Question: In my case. i want to create an onclick event that will be do multiple work.

in this image has an Add Item button. it will be increased the below html when click on it.
'''
var addItemHTML = '<tr class="hold-item"> <td><strong>'+typeField.value+': </strong></td> <td><input type="text"></td> <td><img class="cancel-item" src="icon/cancel.png" height="25px"></td> </tr>';
'''
So far so good. but here, i want to remove increased html one by one as my choose by click on each close icon. but i can't di that!
i'm trying with this below javascript.
'''
var cancelIcon = document.getElementsByClassName("cancel-icon");
var holeElement = document.getElementsByClassName("hole-element");
for(i=0;i < holeIElement.length;i++){
cancelIcon[i].onclick = function(){
holeElement[i].remove();
}
}
'''
it doesn't work. if anyone solve me!
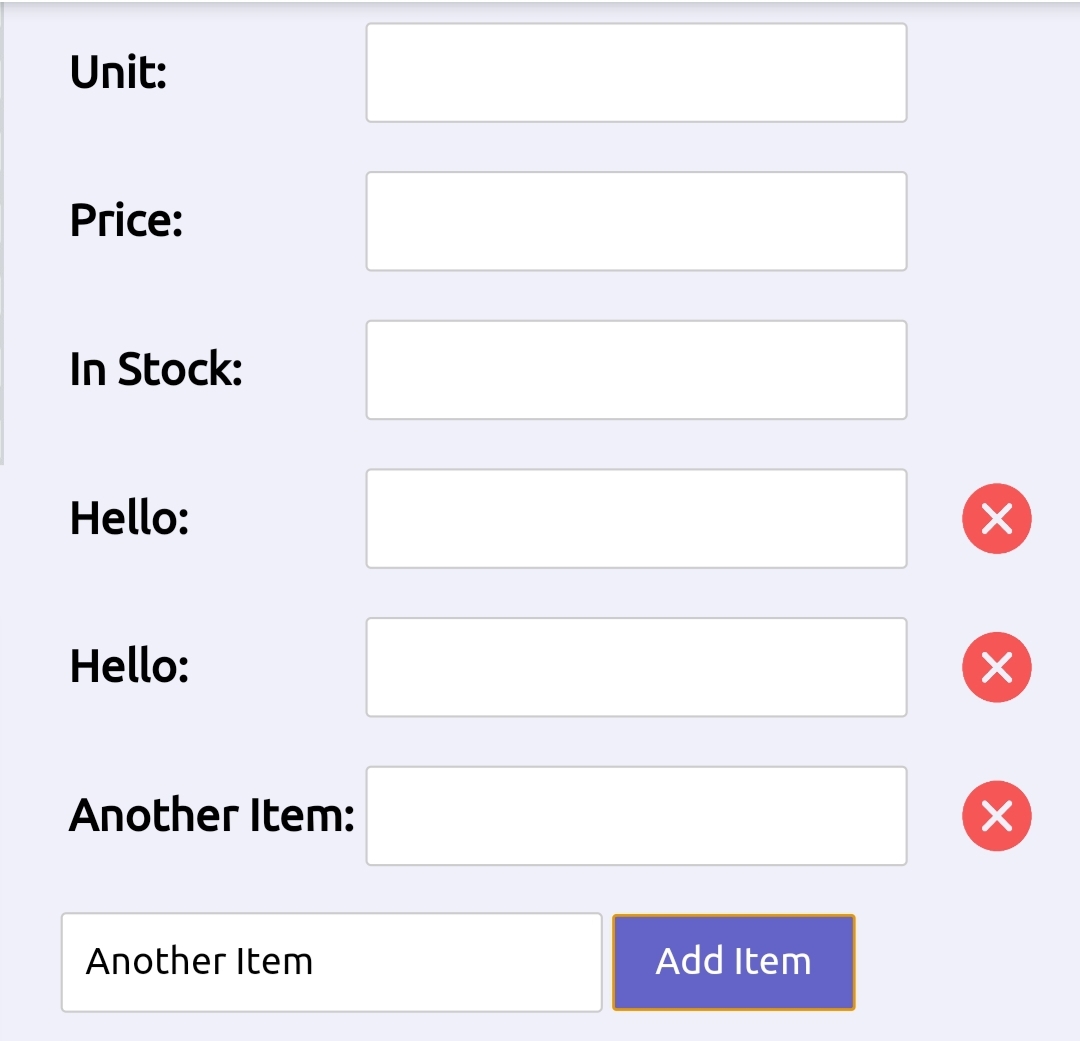
Answer: Delegate!
Example
: I added tbody and use addEventListener for the onclick too
'''
var addItemBtn = document.getElementById("add-item-btn");
var itemTable = document.getElementById("item-table");
var typeField = document.getElementById("type-field");
addItemBtn.addEventListener("click", function() {
var addItemHTML = '<tr class="hole-element"> <td><strong>' + typeField.value + ': </strong></td> <td><input type="text"></td> <td><img class="cancel-icon" src="icon/cancel.png" height="25px"></td> </tr>';
itemTable.innerHTML += addItemHTML;
})
document.getElementById("item-table").addEventListener("click", function(e) {
const tgt = e.target;
if (tgt.classList.contains("cancel-icon")) tgt.closest("tr").remove();
});
'''
'''
.product_add {
overflow: hidden;
}
.product_add_left_side {
/* background: rgb(230,230,230);*/
display: inline-block;
float: left;
padding: 10px;
}
.product_add_right_side {
/*background: rgb(200,200,200);*/
display: inline-block;
float: left;
padding: 10px;
}
.cancel-icon {
transition: 0.3s;
margin-left: 15px;
}
.cancel-icon:active {
-webkit-transform: scale(0.9);
}
'''
'''
<div class="product_add">
<div class="product_add_left_side">
<img src="icon/image.jpg" height="220px">
</div>
<div class="product_add_right_side">
<table>
<tbody id="item-table">
<tr>
<td><strong>Name: </strong></td>
<td><input type="text"></td>
</tr>
<tr>
<td><strong>Unit: </strong></td>
<td><input type="text"></td>
</tr>
<tr>
<td><strong>Price: </strong></td>
<td><input type="text"></td>
</tr>
<tr>
<td><strong>In Stock: </strong></td>
<td><input type="text"></td>
</tr>
<tr class="hole-element">
<td><strong>Hello: </strong></td>
<td><input type="text"></td>
<td><img class="cancel-icon" src="icon/cancel.png" height="25px"></td>
</tr>
<tr class="hole-element">
<td><strong>Hello: </strong></td>
<td><input type="text"></td>
<td><img class="cancel-icon" src="icon/cancel.png" height="25px"></td>
</tr>
</tbody>
</table>
<input type="text" id="type-field">
<button id="add-item-btn">Add Item</button>
<div id="demo"></div>
</div>
</div>
<div id="load-product-js"></div>
'''
Otherwise you need to have a closure
<URL>
Also you have cancel-icon vs cancel-item